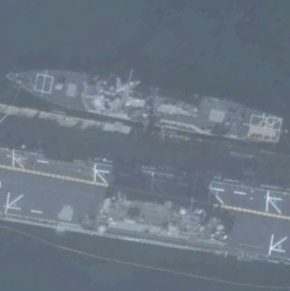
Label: destroyer